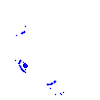
Particle: pion